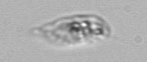
Label: Amoeba